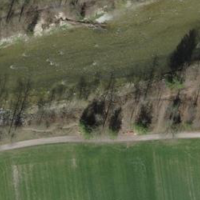
EUNIS habitat code: 52
Species observed at this site:
Euonymus europaeus